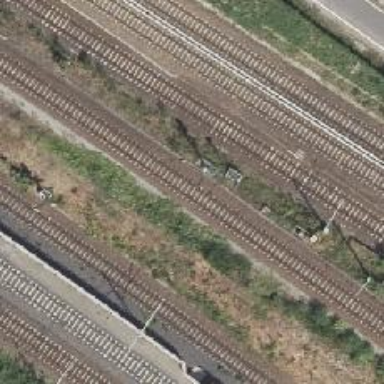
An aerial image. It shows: Railway signal.